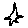
Label: star